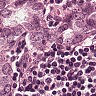
Metastatic tissue present: yes